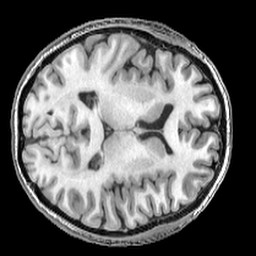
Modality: T1w
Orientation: axial
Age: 41
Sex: female
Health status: ill
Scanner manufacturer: ge
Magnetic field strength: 3 T
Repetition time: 0.008164 s
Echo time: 0.003184 s